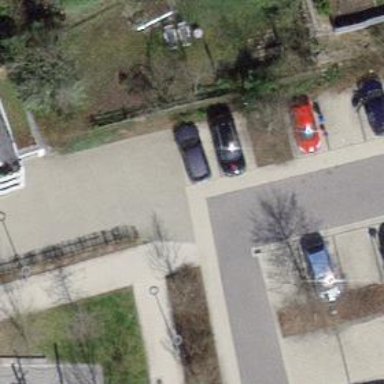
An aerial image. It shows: Bollard barrier.